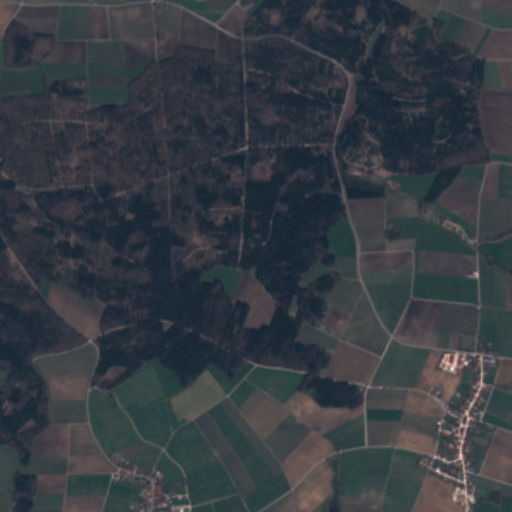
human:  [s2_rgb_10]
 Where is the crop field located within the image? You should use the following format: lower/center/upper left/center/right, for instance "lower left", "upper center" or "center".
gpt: The crop field is located in the lower of the image.
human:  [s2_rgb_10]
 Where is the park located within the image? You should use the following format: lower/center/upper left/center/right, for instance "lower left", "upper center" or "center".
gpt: The park is located in the lower right of the image.
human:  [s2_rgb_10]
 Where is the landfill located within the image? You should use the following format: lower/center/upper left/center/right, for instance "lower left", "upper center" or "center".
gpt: There is no landfill in the image.